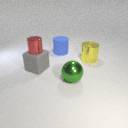
large blue rubber cylinder behind large yellow metal cylinder